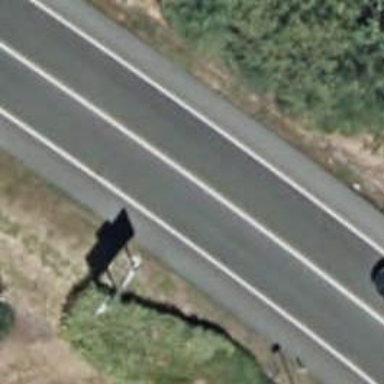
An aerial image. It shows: Asphalt road designated as trunk highway.